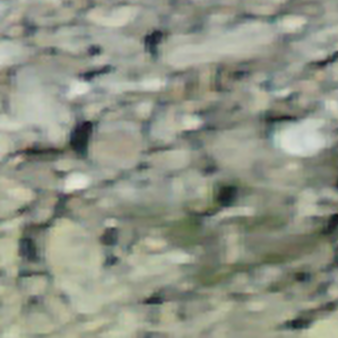
Label: other